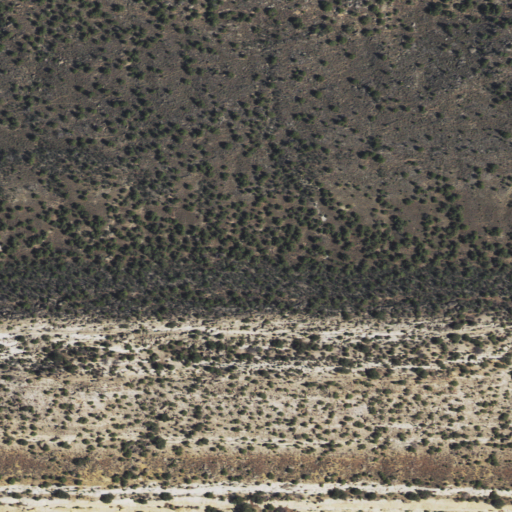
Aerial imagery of ridge(s) in Wyoming named The Glades containing shrub and evergreen forest